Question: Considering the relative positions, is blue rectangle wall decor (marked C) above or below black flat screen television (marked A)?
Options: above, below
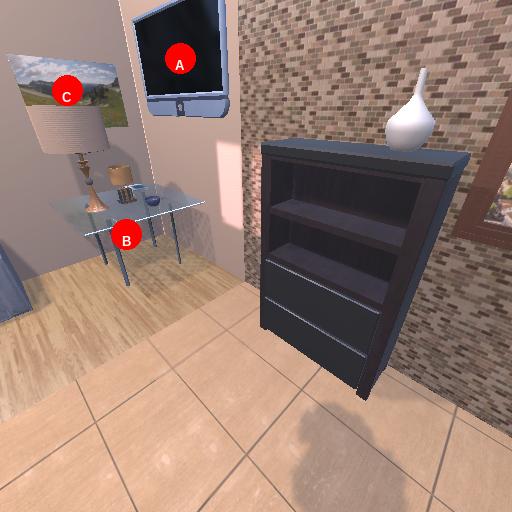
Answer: above